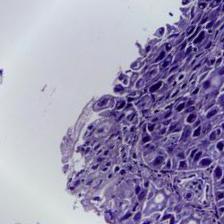
Diagnosis: OSCC